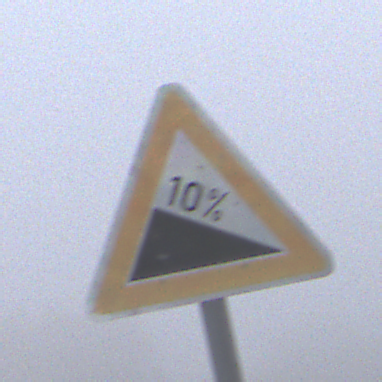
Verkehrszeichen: Gefaelle10
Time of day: MorningAfternoon
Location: Outdoor (RoadRail)
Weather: Overcast
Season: NotSpecified
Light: Natural